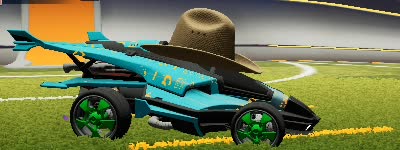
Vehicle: aftershock